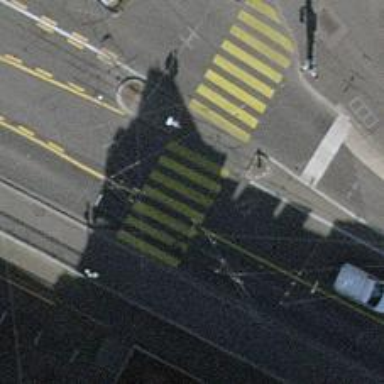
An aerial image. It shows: Marked road crossing with pedestrian island.